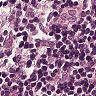
Metastatic tissue present: no